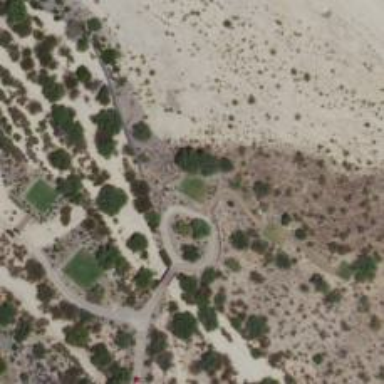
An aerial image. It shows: Path used for both walking and golf.